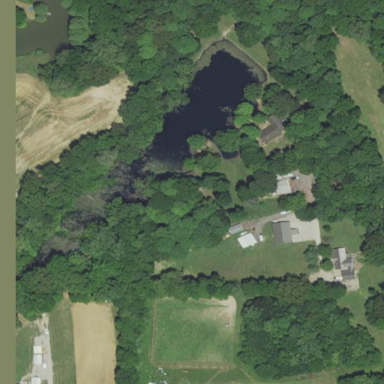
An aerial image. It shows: Pond surrounded by natural water.